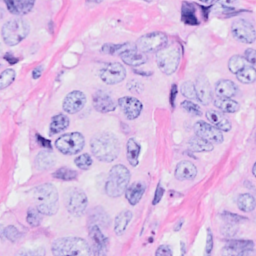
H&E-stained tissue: Breast